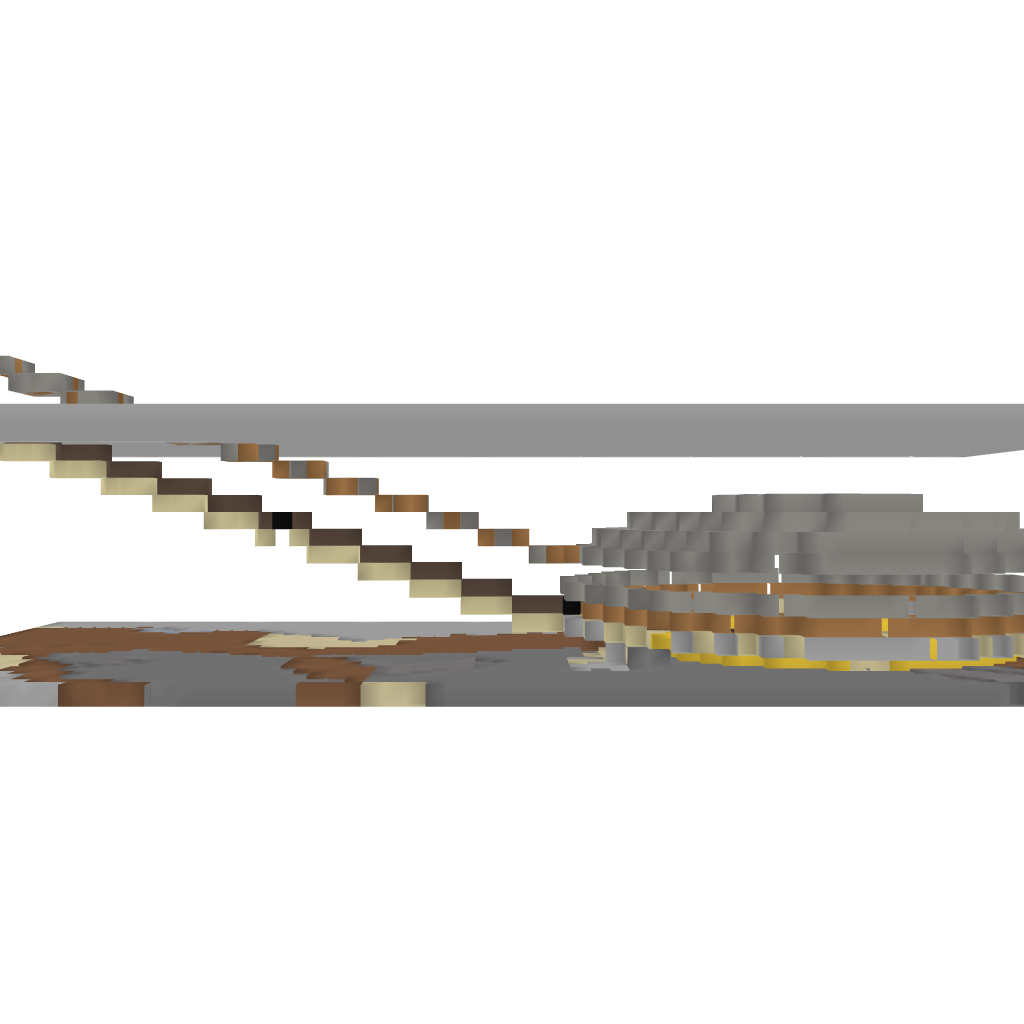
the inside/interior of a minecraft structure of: Underwater Home